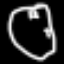
Label: clock